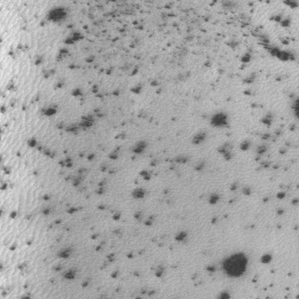
Label: frost